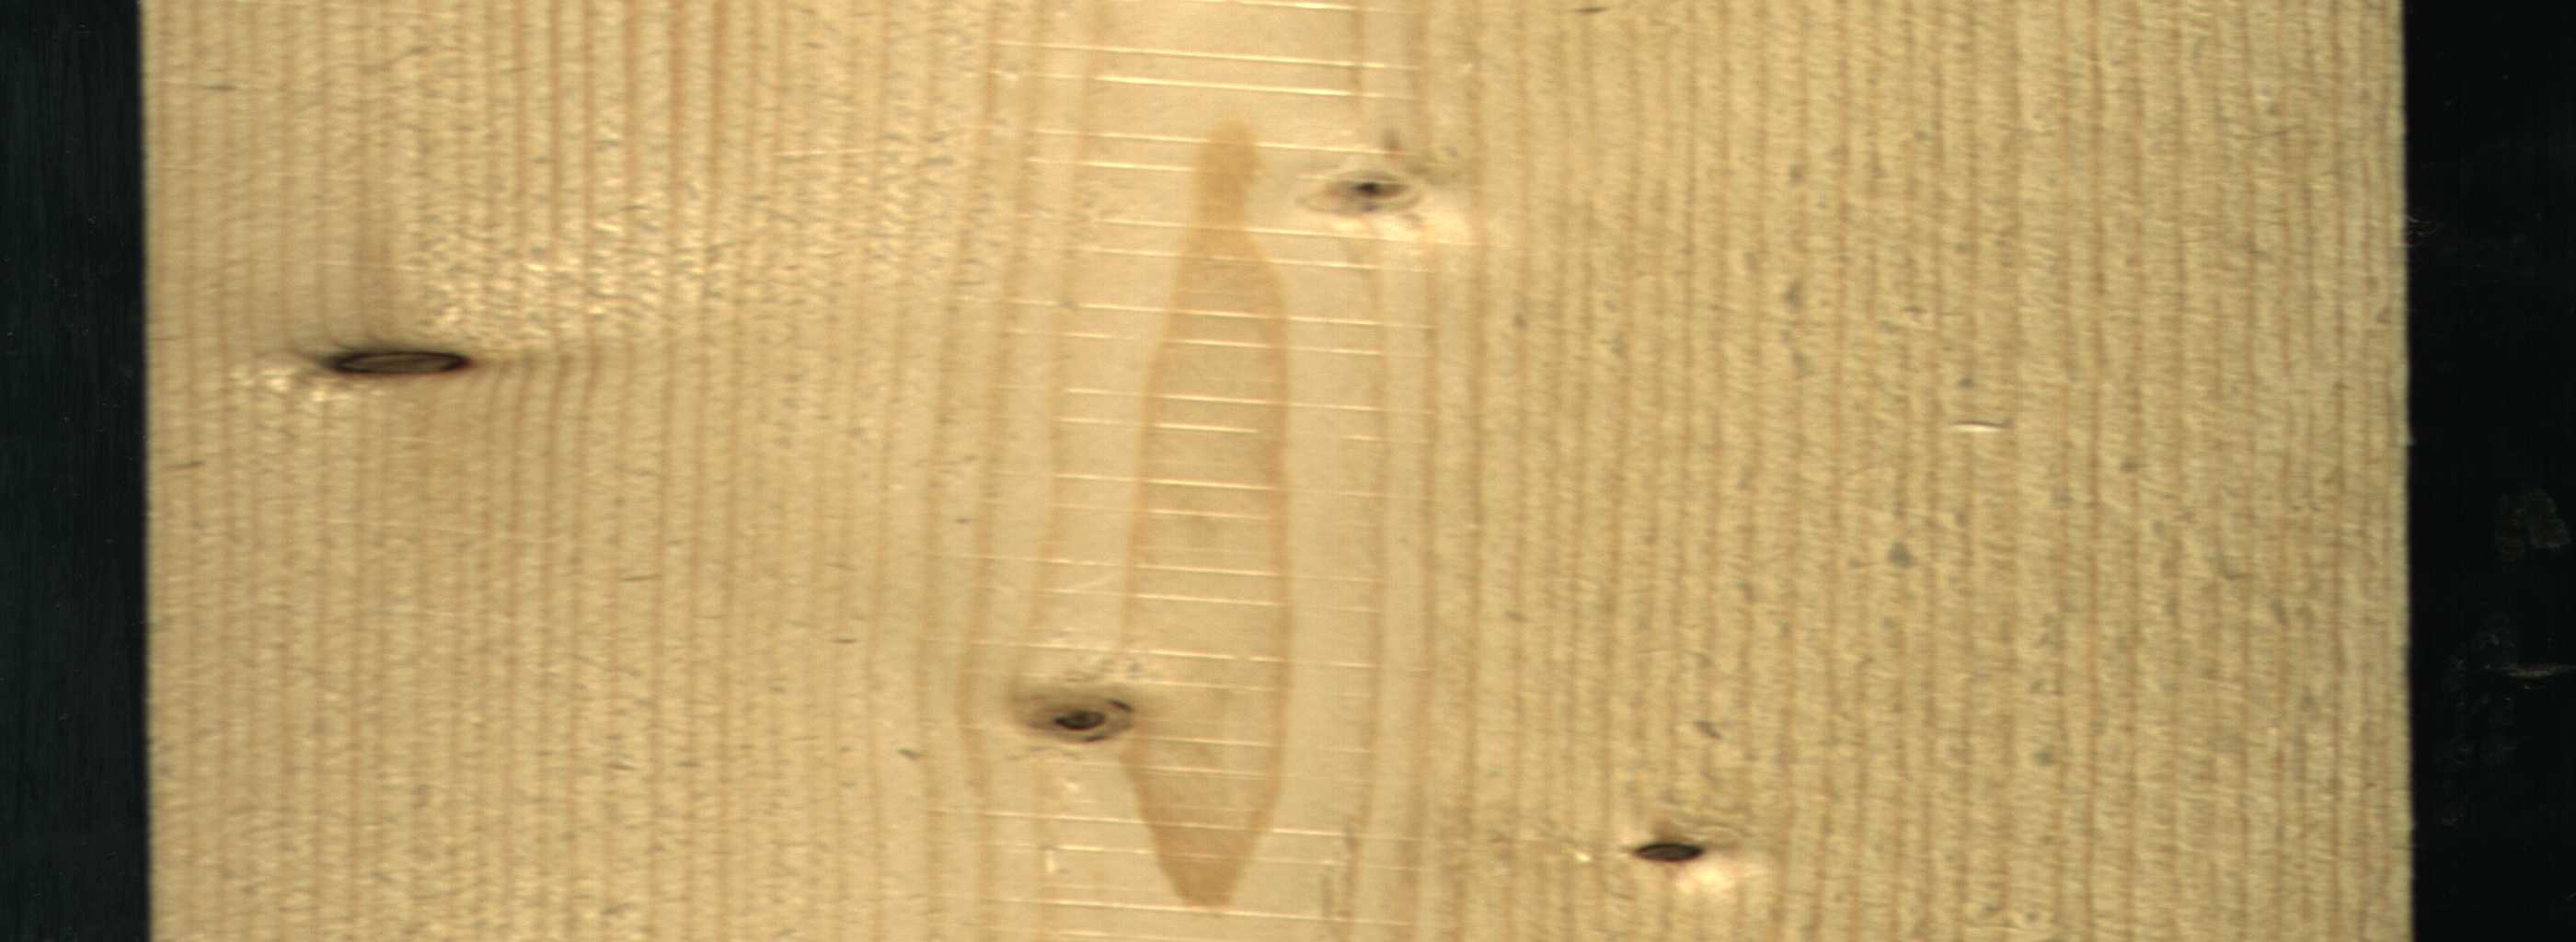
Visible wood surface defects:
Dead_Knot
Dead_Knot
Live_Knot
Live_Knot